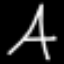
Label: The Eiffel Tower